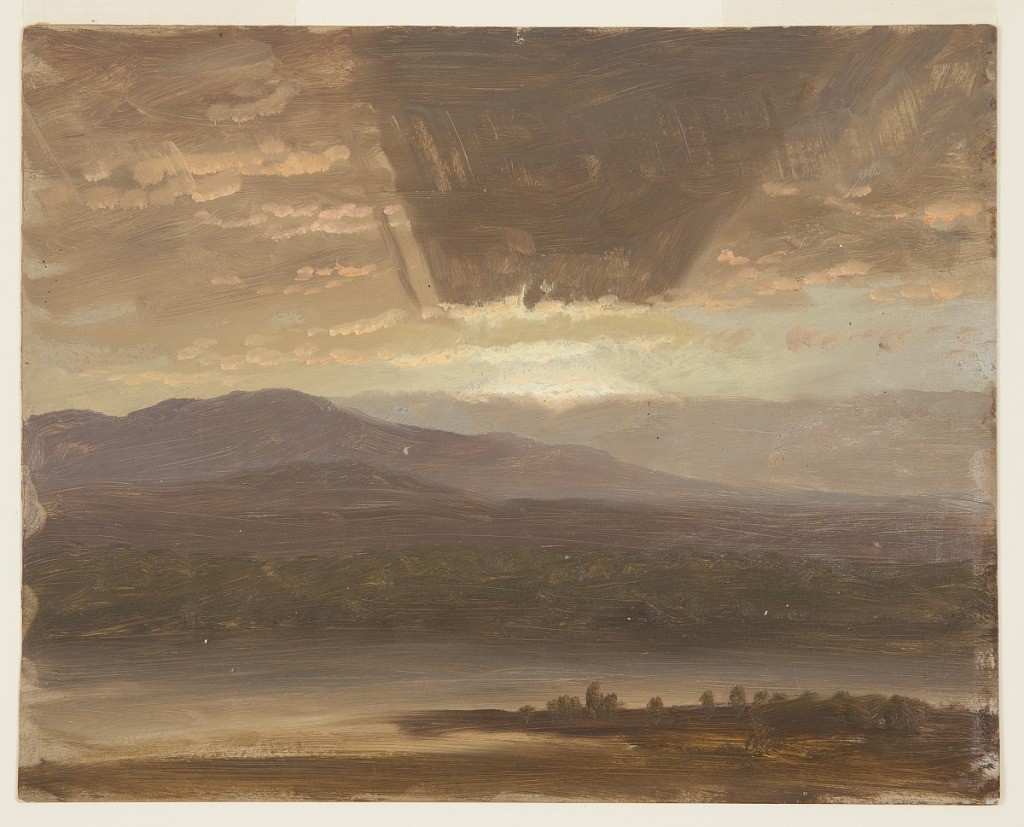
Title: Clouds above the Catskills at Sunset, Hudson, New York
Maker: Frederic Edwin Church, American, 1826–1900
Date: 1870–1880
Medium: Oil on tan paperboard
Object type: drawing
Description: Landscape sketch showing a view of clouds at sunset behind the Catskill Mountains, viewed from near the artist's property in Hudson, New York. In the foreground, the lightly wooded east bank of the Hudson River is loosely rendered in brown tones. The river itself, comprising the remainder of the foreground, reflects the light from above as it extends to the heavily wooded opposite bank. Dark, rolling terrain extends through the middle distance and includes the large hill known as Cairo Round Top at center left. The Catskill Escarpment itself descends across the horizon from left to right, and includes the summit of Blackhead Mountain at center left. Above, the light of the setting sun emanates through a break between a low-lying cloud bank and higher elevation clouds. A cloud positioned at center casts a long, dark shadow across the sky and thus makes visible the sun's light. Parts of the clouds are highlighted in a rosy-gold.

Verso: Mixed pencil sketches including a square frame and several indistinct designs, including lines curving around stacked pairs of cirlces.